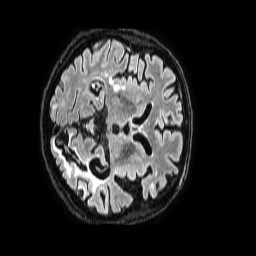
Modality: FLAIR
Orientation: axial
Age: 51
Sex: male
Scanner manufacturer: philips
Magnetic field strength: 1.5 T
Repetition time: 4.8 s
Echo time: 0.3 s